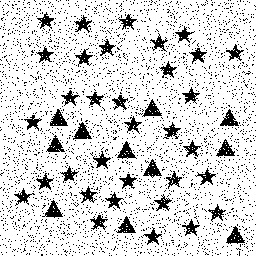
Squares: 0
Triangles: 11
Stars: 33
Total shapes: 44